Question: i want to remove default right shadow in a 'Button' but i don't know how to do it, i tried also to set his background transparent, but it didn't work.
I'll post here my code and what i'm getting now.
'''
<RelativeLayout
android:layout_width="wrap_content"
android:layout_height="50dp"
android:id="@+id/rel1"
android:background="@drawable/search_rounded" <!-- drawable background with blue gradient-->
android:padding="3dp">
<TextView
android:layout_width="match_parent"
android:layout_height="match_parent"
android:id="@+id/textView"
android:text="Latest Chapters"
android:textSize="16sp"
android:textStyle="bold"
android:textColor="#0361c9"
android:padding="5dp"
android:gravity="center"
android:layout_toLeftOf="@+id/backToTopBtn"
android:layout_toStartOf="@+id/backToTopBtn"
android:background="@drawable/edittext_rounded" <!--white background with rounded corners-->
android:layout_marginRight="5dp"/>
<Button
android:layout_width="wrap_content"
android:layout_height="match_parent"
android:text="Back to top"
android:id="@+id/backToTopBtn"
android:layout_alignParentRight="true"
android:layout_alignParentEnd="true"
android:textStyle="bold"
android:textColor="#FFFFFF"
android:textSize="12sp"
android:background="@android:color/transparent"/> <!--setting right button's background transparent-->
</RelativeLayout>
'''

I want to remove that shadow line between textview and button
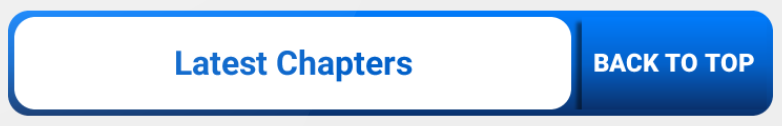
Answer: put
'''
android:background="@null"
'''